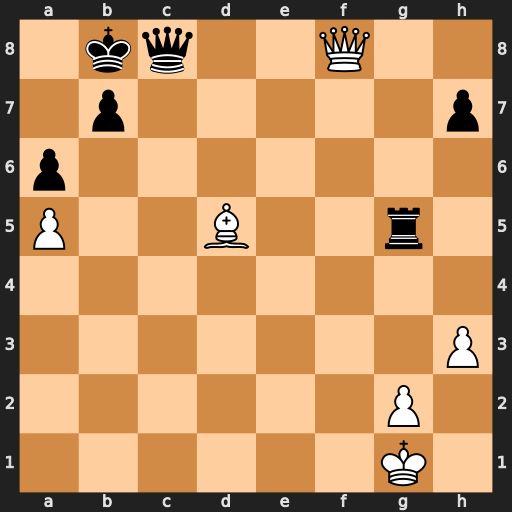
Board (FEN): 1kq2Q2/1p5p/p7/P2B2r1/8/7P/6P1/6K1
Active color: w
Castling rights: -
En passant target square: -
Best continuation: Qf4+ Qc7 Qxg5